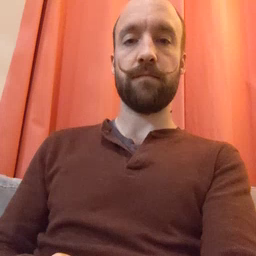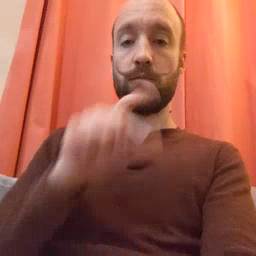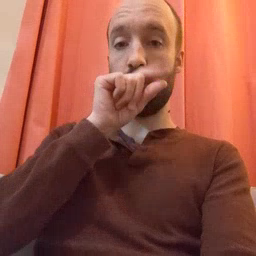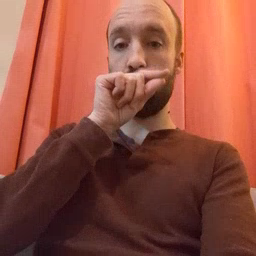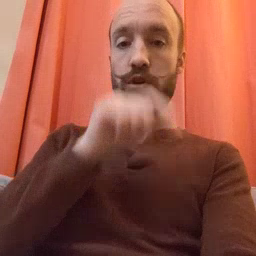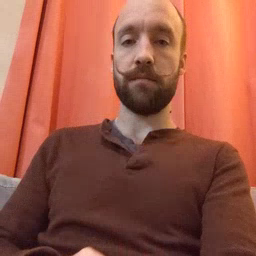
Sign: bird